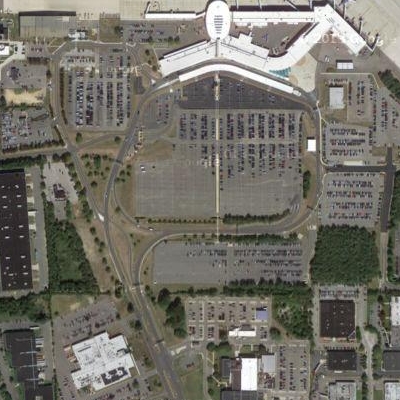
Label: Parking